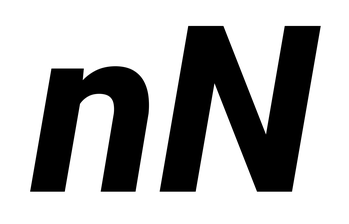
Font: Roboto-Italic_ExtraBold_Italic